Question: Visual studio is taking a longer time to open the solution ,to build and I just have 6 projects.When I examined the fiddler I see below requests to nugget and notice that once this request is complete the visual studio becomes responsive.

Can any body suggest the below:
1. what are these requests for nugget?
2. Is VS becoming slow because of this as I am suspecting?
3. How to stop these requests?
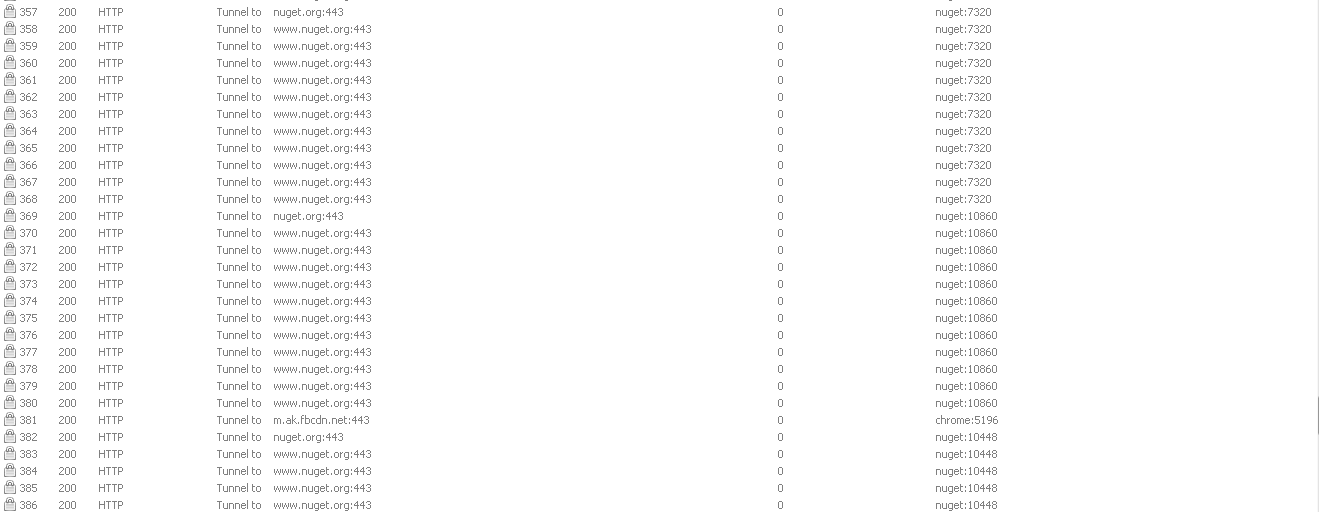
Answer: These requests can be a result of your solution enabling automatically restoring NuGet packages,
You can disable it in the VS under Tools -> NuGet Package Manager -> Package Manager Settings, and
unchecked the "Allow NuGet to download missing packages".
If you need package restore, make sure that you have a good connection to the NuGet Gallery or disable all the unrelevant sources, under the Package Manager Settings.
bye